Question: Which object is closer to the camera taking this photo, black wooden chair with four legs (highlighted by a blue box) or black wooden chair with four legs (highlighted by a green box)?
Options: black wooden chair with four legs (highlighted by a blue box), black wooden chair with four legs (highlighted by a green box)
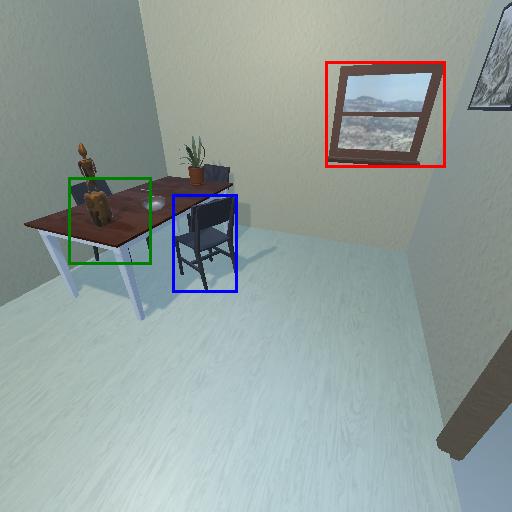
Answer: black wooden chair with four legs (highlighted by a blue box)